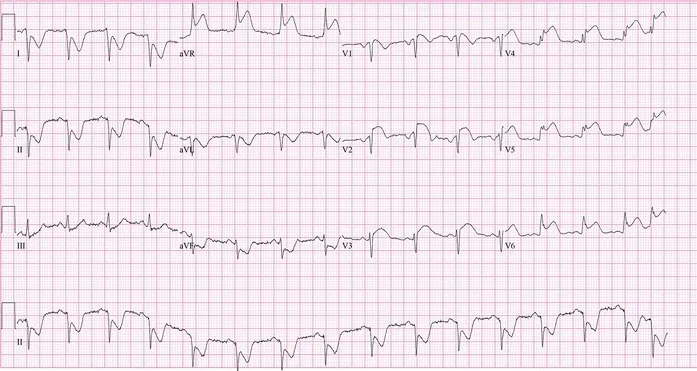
Admission electrocardiogram shows anteroseptal and lateral ST segment elevation.
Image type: electrography (ekg)